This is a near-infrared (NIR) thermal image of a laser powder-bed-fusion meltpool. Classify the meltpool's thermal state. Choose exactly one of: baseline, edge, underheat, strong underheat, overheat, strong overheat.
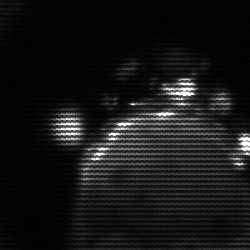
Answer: edge